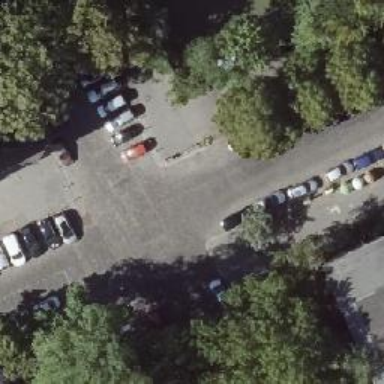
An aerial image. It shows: Residential road with separate sidewalks. There are parallel parking lanes on the right side and perpendicular parking lanes on the left side. Both parking lanes are on-street.